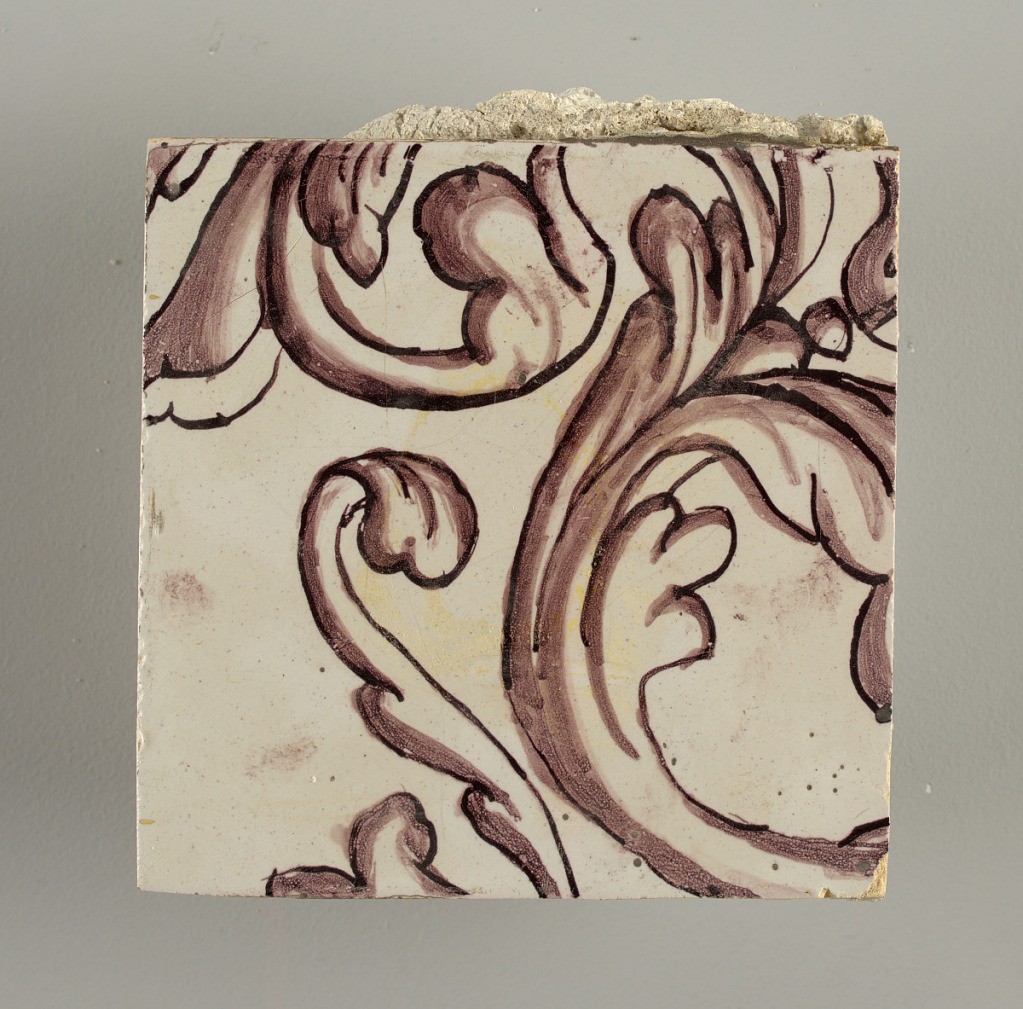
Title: Tile wall facing
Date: ca. 1725
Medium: Tin-glazed earthenware, underglaze
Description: Horizontal rectangle.  Thirty tiles wide and twenty-three tiles high with opening for fireplace eleven tiles wide and ten high.  Foliage arabesques disposed about three vertical axes from which are emphazised by urns at center and right, and at left by the figure of a standing woman carrying an infant on her arm and accompanied by two children.